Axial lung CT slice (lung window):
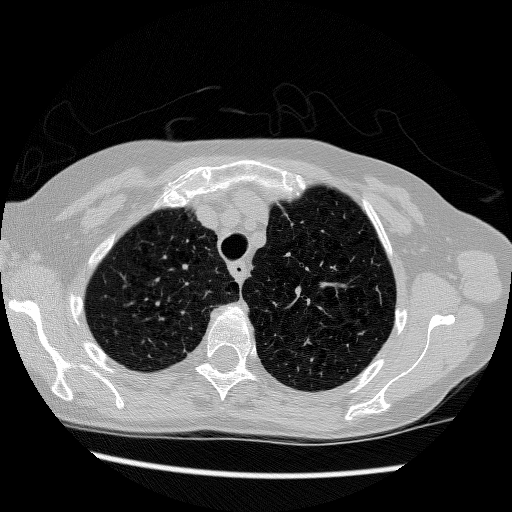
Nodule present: no